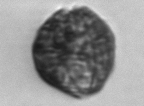
Label: Alexandrium_catenella